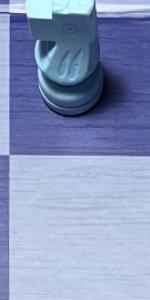
Label: Empty